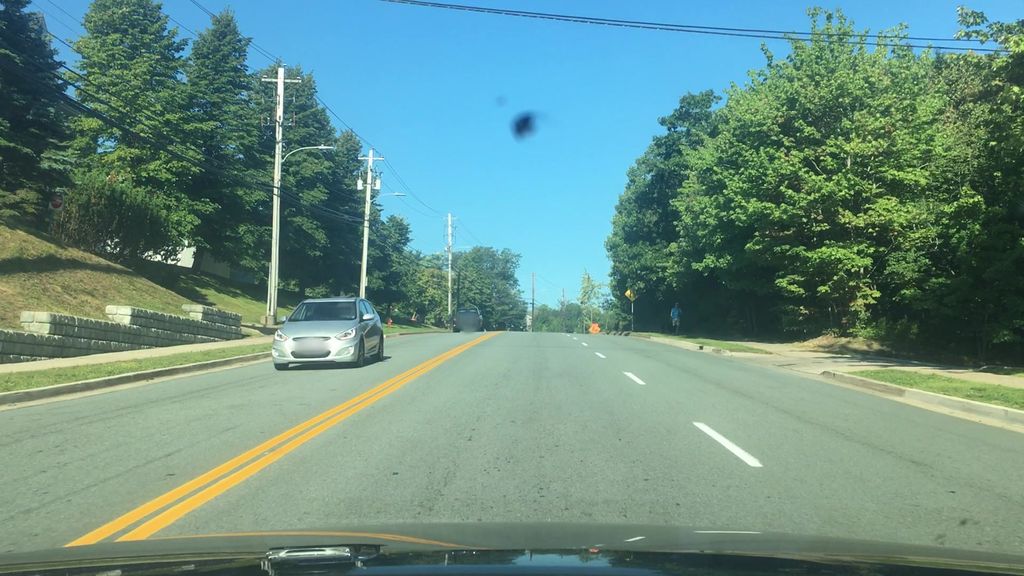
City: halifax